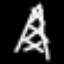
Label: The Eiffel Tower